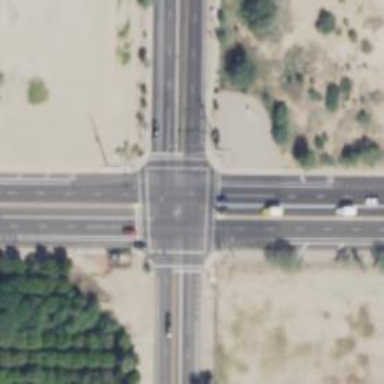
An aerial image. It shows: Solid stop line on the road.